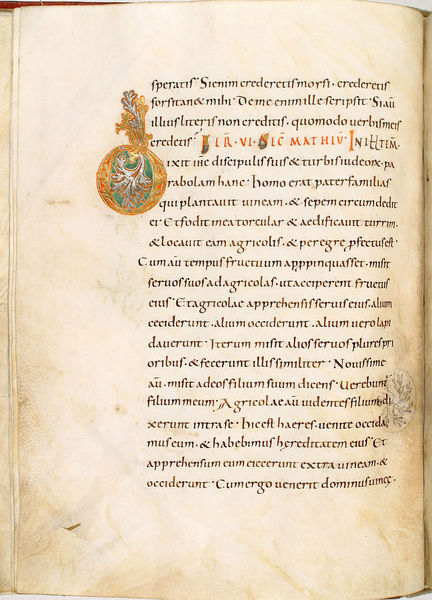
Titel: Gerocodex, Perikopenbuch
Institution: Darmstadt, Hessische Landesbibliothek
Schlagwörter: blau, gelb, grün, blume, schwarz, symbol, zeichen, rot, alt, bibel, silber, gold, schrift, papier, vergilbt, verzierung, buch, kloster, links, druck, seite, illustration, text, initiale, ranke, buchdruck, buchseite, antik, siegel, emblem, fraktur, handschrift, latein, anleitung, schirft, buchillustration, evangelium, skriptorium, matthäus, minuskel, d, wmblem